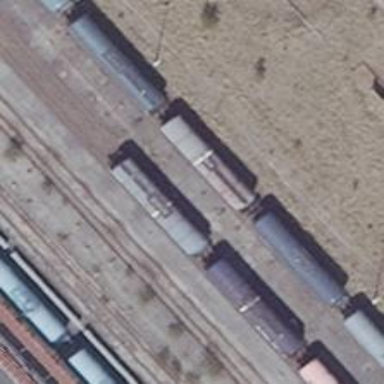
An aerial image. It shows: Railway yard.